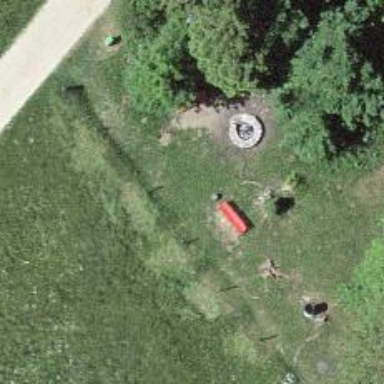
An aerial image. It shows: Bench.